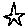
Label: star